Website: lowes
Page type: review-order
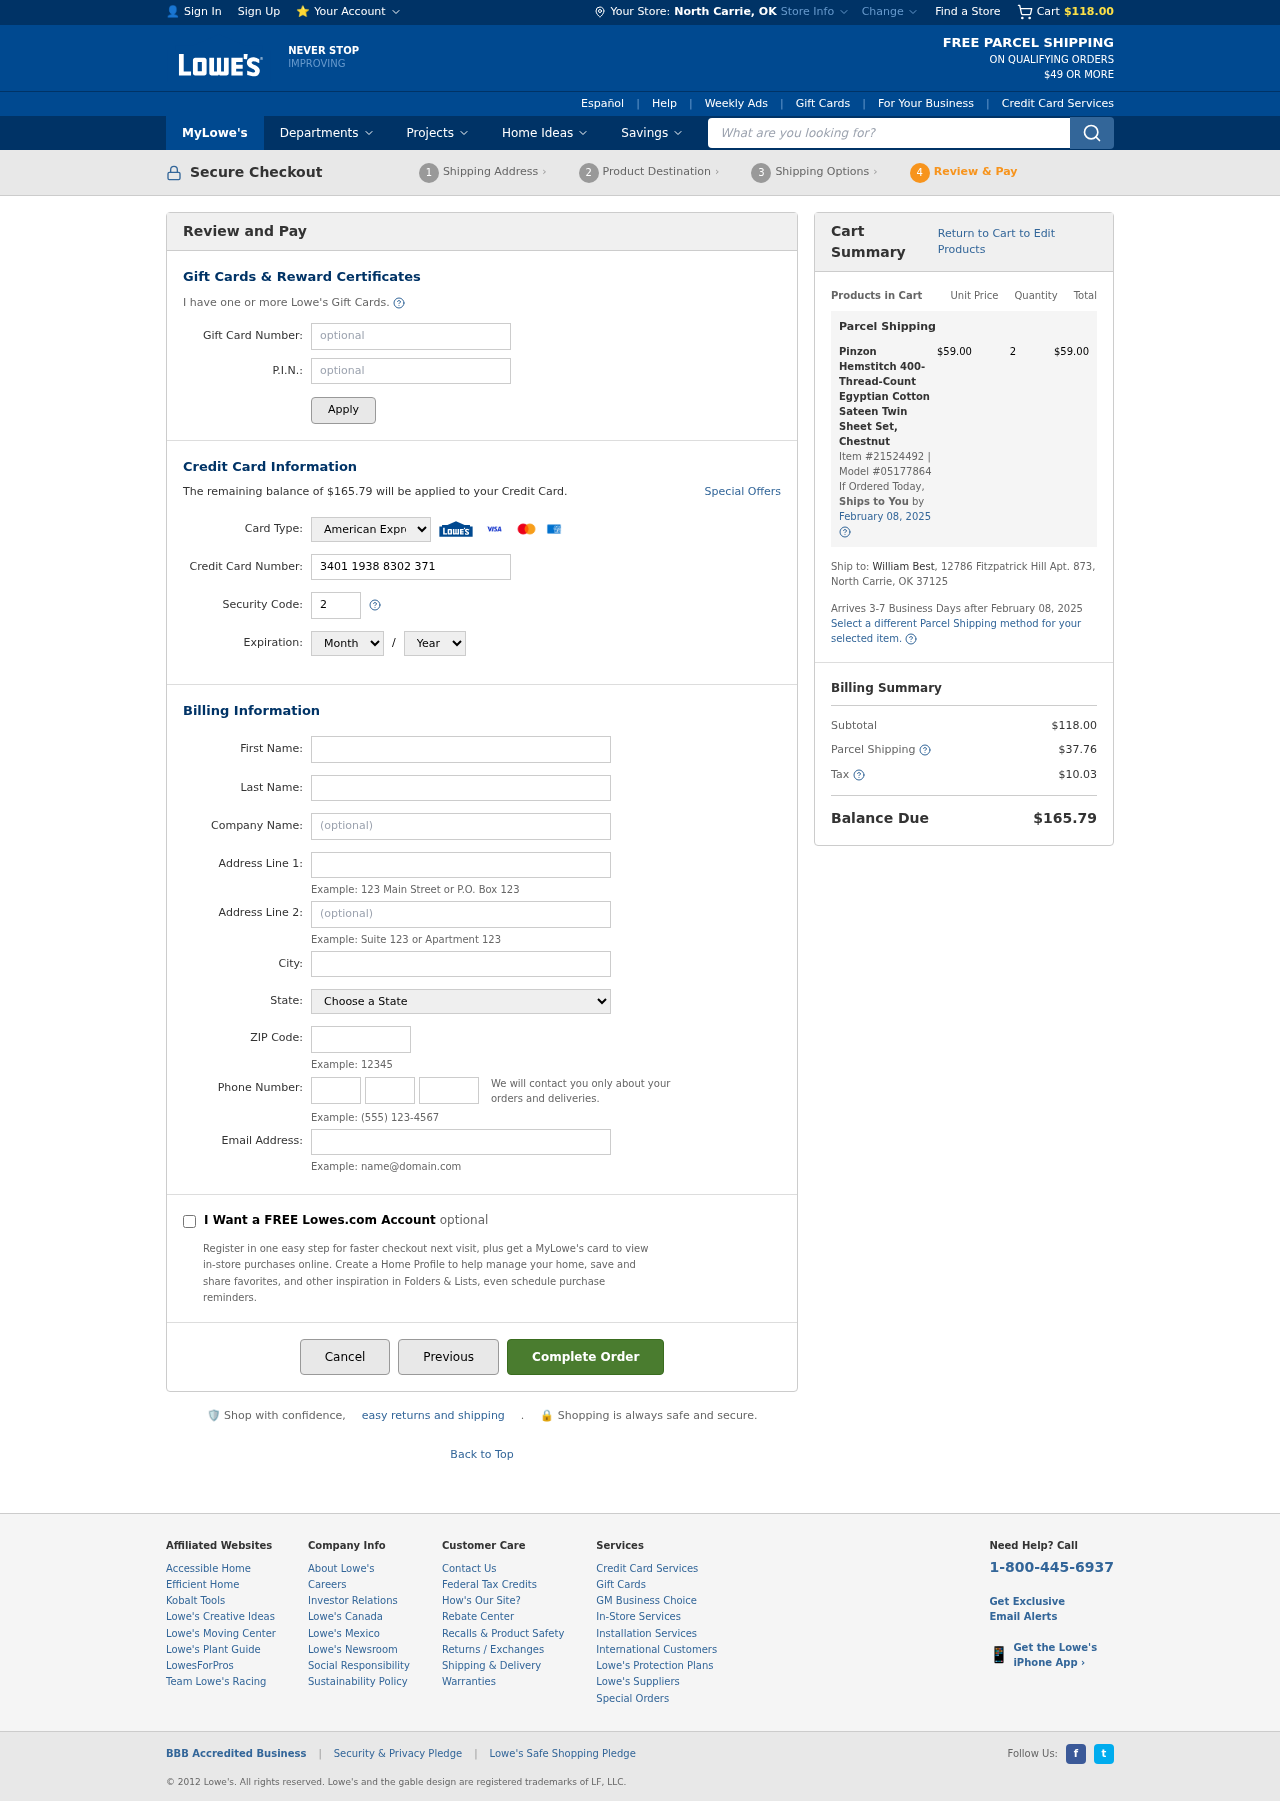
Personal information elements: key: PII_CARD_CVV
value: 2619
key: PII_CARD_EXPIRY_MONTH
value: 12
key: PII_CARD_EXPIRY_YEAR
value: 30
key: PII_CARD_NUMBER
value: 3401 1938 8302 371
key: PII_CARD_TYPE
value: American Express
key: PII_CITY
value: North Carrie
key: PII_CITY_STATE
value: North Carrie, OK
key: PII_EMAIL
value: william_best@hotmail.com
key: PII_FIRSTNAME
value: William
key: PII_LASTNAME
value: Best
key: PII_PHONE_AREA
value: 389
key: PII_PHONE_PREFIX
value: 810
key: PII_PHONE_SUFFIX
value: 0768
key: PII_POSTCODE
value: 37125
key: PII_STATE
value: Oklahoma
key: PII_STREET
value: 12786 Fitzpatrick Hill Apt. 873
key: PII_STREET2
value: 12786 Fitzpatrick Hill Apt. 873
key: PII_STREET2
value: Apt. 575
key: PII_FULLNAME2
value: William Best
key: PII_CITY_STATE_ZIP2
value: North Carrie, OK 37125
Product elements: key: PRODUCT1_NAME
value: Pinzon Hemstitch 400-Thread-Count Egyptian Cotton Sateen Twin Sheet Set, Chestnut
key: PRODUCT1_PRICE
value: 59
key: PRODUCT1_QUANTITY
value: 2
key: PRODUCT1_ITEM_NUMBER
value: Item #21524492
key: PRODUCT1_MODEL_NUMBER
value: Model #05177864
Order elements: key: ORDER_SUBTOTAL
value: $118.00
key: ORDER_BALANCE_DUE
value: $165.79
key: ORDER_SHIPPING_DATE
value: February 08, 2025
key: ORDER_ITEM_TOTAL
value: $59.00
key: ORDER_SHIPPING_DATE2
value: February 08, 2025
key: ORDER_SHIPPING_COST
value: $37.76
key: ORDER_TAX
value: $10.03
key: ORDER_TOTAL
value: $165.79
Search elements: key: HEADER_SEARCH
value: What are you looking for?